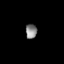
Tissue: prostate
Cell type: Endothelial cells
Senescence score: 0.6863
Nuclear area (px): 158
Mean DAPI intensity: 136.443